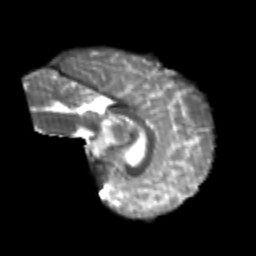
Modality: T2w
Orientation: sagittal
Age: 24
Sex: female
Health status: healthy
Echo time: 0.074 s